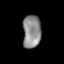
Tissue: lung
Cell type: T cells
Senescence score: 0.2369
Nuclear area (px): 590
Mean DAPI intensity: 138.714